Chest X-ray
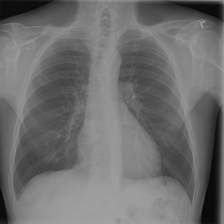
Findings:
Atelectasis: negative
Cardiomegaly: negative
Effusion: negative
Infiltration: negative
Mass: negative
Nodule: negative
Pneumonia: negative
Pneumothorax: negative
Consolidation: negative
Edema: negative
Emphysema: negative
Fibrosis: negative
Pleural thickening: negative
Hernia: negative